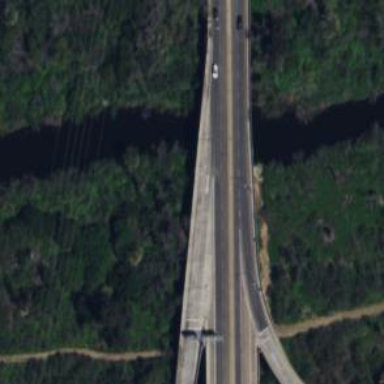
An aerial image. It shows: Bridge over motorway_link.